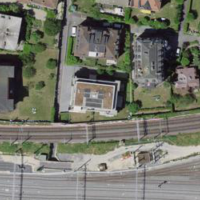
EUNIS habitat code: 57
Species observed at this site:
Steatoda triangulosa
Cornus sanguinea
Campsis radicans